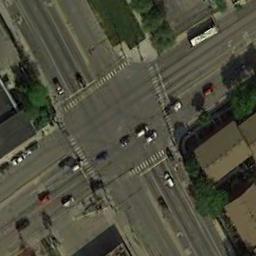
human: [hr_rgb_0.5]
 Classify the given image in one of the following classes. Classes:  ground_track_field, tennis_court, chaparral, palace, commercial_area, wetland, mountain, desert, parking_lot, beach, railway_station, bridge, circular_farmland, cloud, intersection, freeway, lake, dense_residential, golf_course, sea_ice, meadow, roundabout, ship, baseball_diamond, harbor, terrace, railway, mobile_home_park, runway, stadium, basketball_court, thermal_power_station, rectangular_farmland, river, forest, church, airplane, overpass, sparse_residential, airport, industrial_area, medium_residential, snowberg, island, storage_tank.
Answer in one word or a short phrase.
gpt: intersection